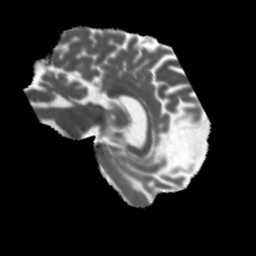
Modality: MD
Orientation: sagittal
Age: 58
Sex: male
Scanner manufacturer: siemens
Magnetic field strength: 3 T
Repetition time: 5.47 s
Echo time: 0.0854 s